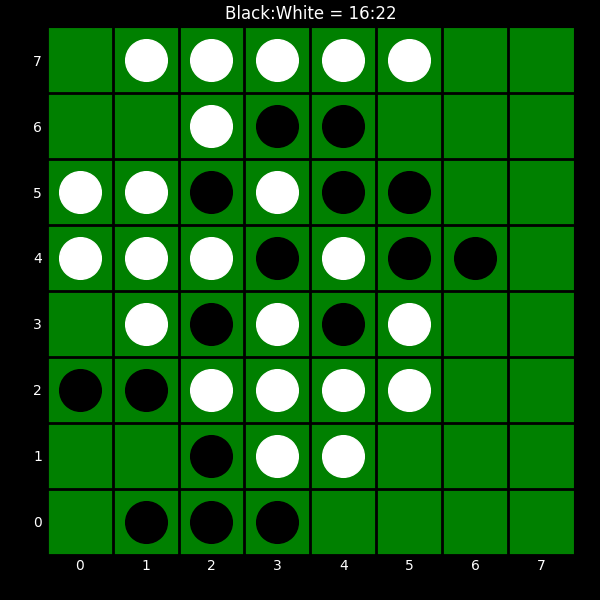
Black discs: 16
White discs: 22